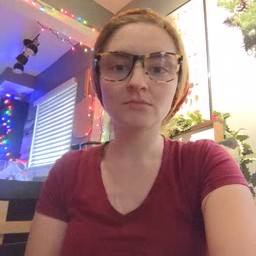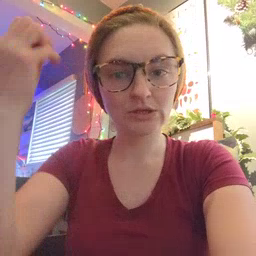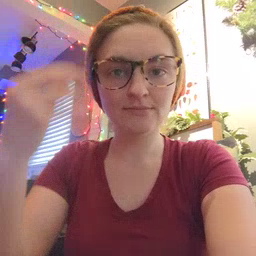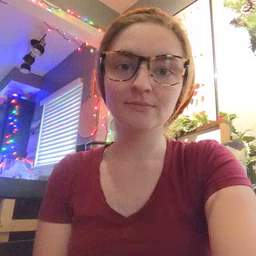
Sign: shower